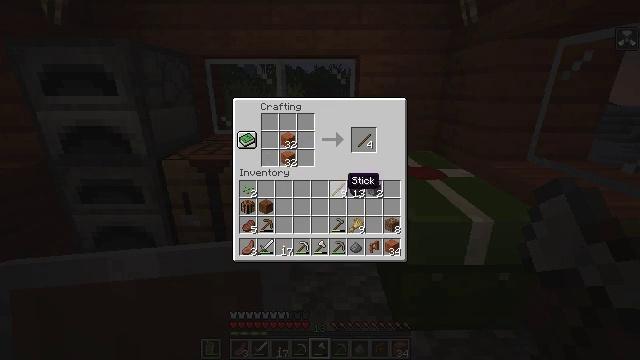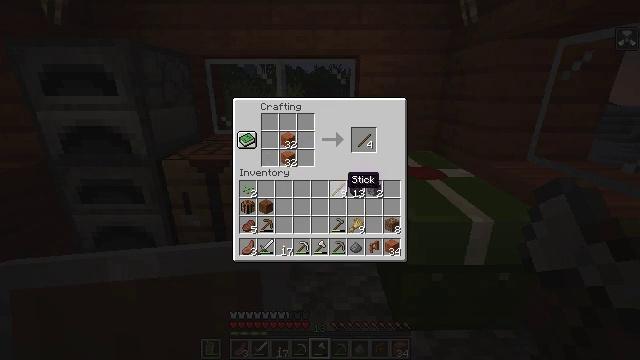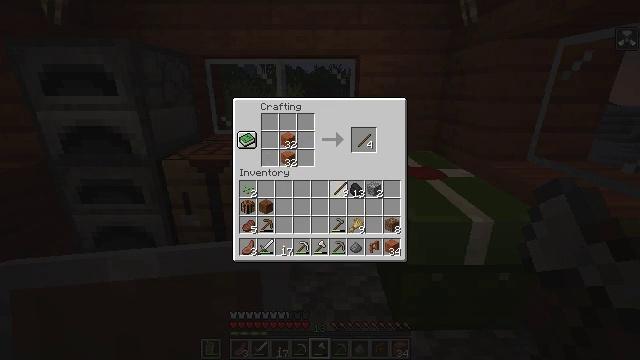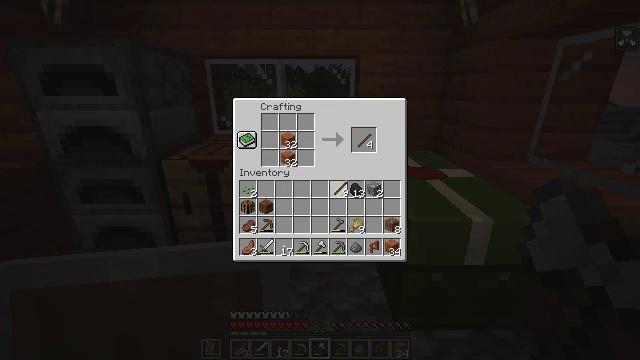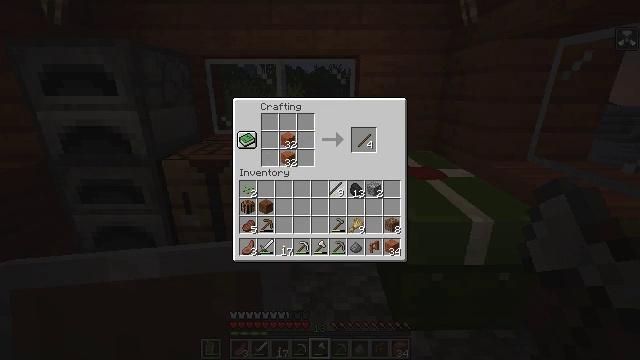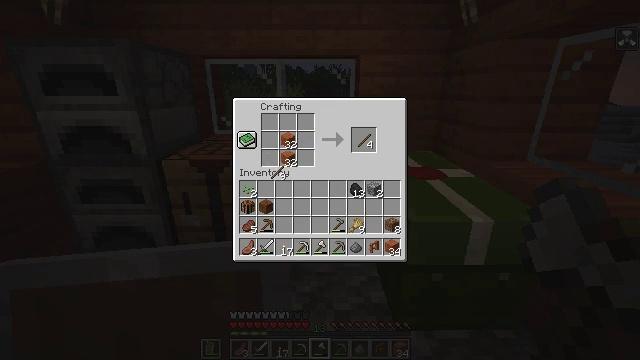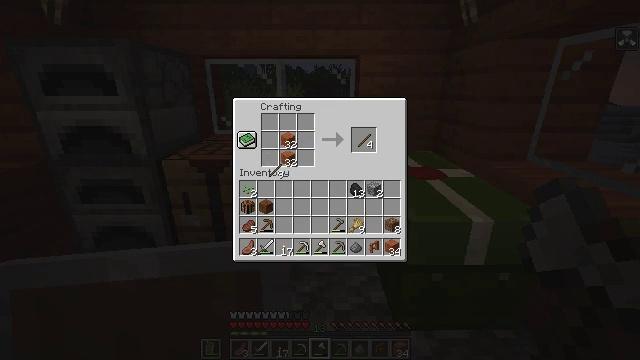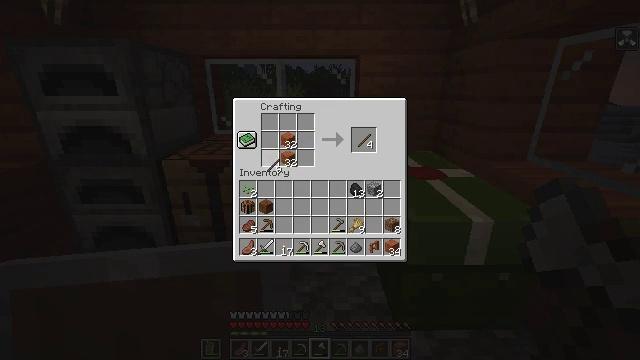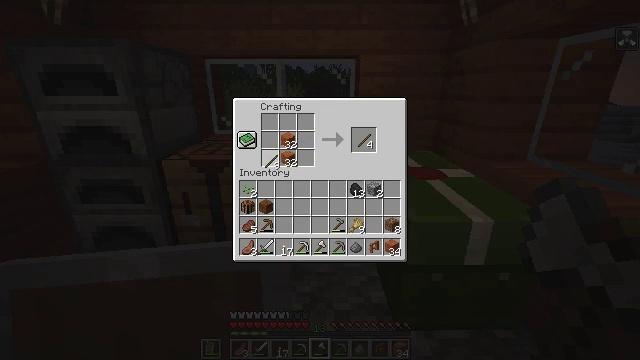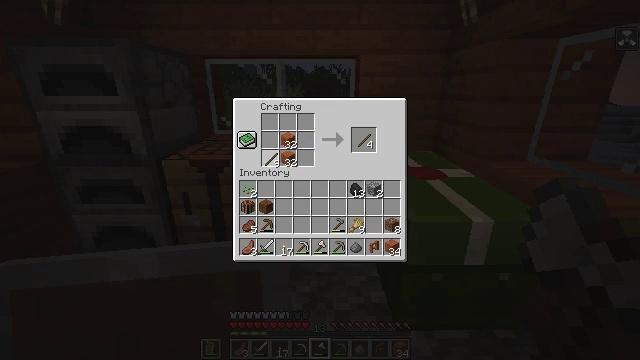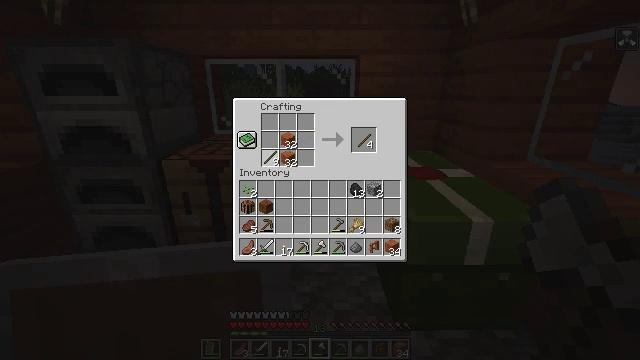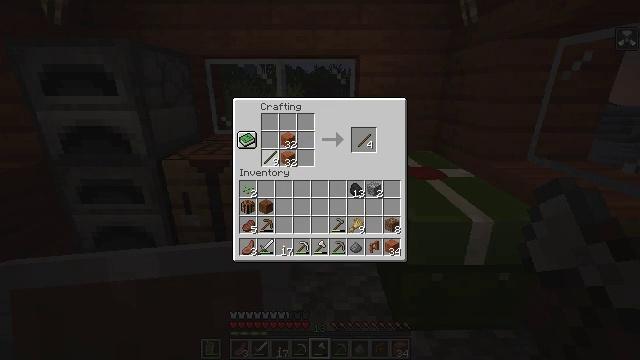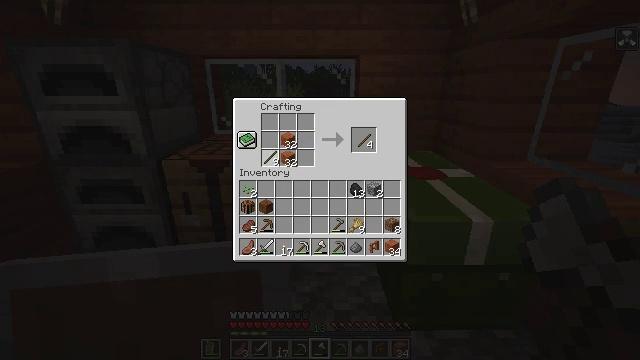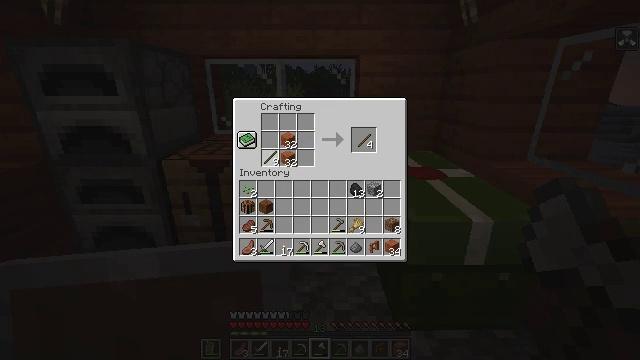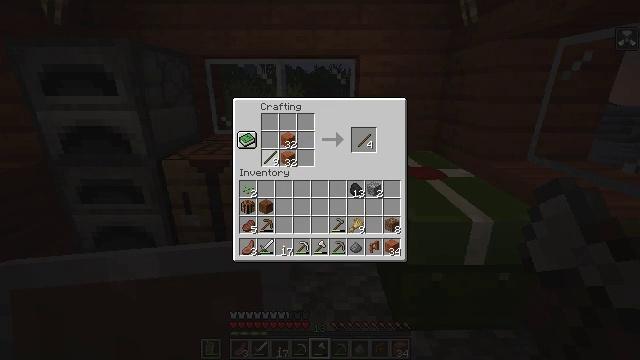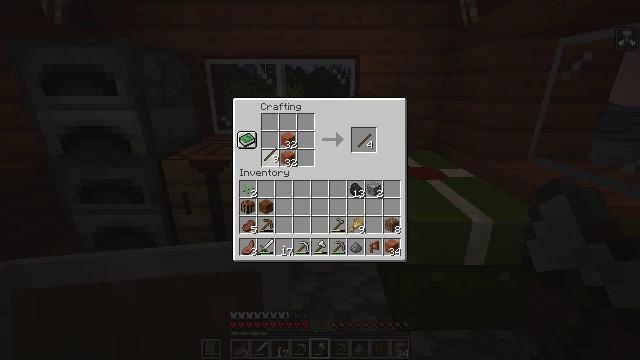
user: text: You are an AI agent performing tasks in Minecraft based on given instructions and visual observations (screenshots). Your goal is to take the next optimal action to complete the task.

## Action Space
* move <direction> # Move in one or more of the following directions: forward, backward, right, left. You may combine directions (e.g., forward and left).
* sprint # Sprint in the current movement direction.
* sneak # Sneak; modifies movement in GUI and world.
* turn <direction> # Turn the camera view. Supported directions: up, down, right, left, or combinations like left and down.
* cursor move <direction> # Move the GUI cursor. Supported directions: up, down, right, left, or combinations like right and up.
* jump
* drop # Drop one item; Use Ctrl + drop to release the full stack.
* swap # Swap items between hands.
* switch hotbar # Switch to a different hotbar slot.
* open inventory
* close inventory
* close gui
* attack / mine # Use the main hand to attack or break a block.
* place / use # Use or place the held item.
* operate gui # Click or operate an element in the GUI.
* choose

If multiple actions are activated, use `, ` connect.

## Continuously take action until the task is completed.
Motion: motion action
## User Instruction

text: Create an acacia fence gate.
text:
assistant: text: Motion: no_op
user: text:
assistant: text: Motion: operate gui
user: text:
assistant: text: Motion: operate gui
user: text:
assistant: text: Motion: no_op
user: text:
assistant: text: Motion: cursor move left and up
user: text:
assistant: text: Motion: no_op
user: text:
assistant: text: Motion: no_op
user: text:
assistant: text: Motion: no_op
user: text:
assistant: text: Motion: no_op
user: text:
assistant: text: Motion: no_op
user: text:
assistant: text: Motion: no_op
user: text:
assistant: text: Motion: operate gui
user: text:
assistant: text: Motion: operate gui
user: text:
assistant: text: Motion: operate gui
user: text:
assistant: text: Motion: operate gui
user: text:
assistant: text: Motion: cursor move up, operate gui
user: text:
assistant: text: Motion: operate gui
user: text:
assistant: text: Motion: operate gui
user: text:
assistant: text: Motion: operate gui
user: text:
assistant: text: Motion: operate gui
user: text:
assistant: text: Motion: no_op
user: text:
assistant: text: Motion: cursor move right and down
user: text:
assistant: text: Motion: no_op
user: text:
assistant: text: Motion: no_op
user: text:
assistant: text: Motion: no_op
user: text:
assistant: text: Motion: no_op
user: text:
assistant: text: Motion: no_op
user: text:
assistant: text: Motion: no_op
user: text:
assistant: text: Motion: no_op
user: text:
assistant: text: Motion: no_op